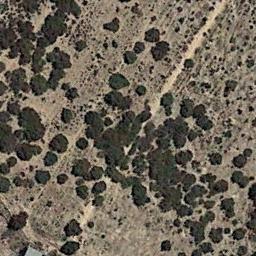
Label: chaparral